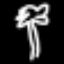
Label: palm tree